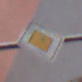
Verkehrszeichen: Vorfahrtsstrasse
Umgebung: Outdoor, Urban
Tageszeit: Midday
Wetter: Overcast
Licht: Natural
Jahreszeit: NotSpecified
Kontrast: LowContrast